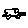
Label: car